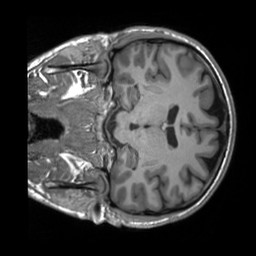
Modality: T1w
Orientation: coronal
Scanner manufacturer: siemens
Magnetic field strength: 3 T
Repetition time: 2.3 s
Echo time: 0.00207 s